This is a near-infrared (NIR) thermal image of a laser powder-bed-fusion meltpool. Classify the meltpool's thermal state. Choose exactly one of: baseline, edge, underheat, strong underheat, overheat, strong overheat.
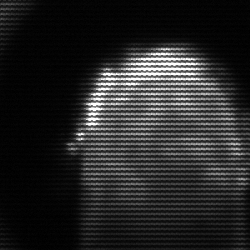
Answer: baseline